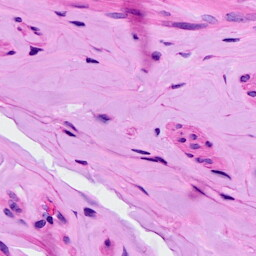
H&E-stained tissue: Ovarian